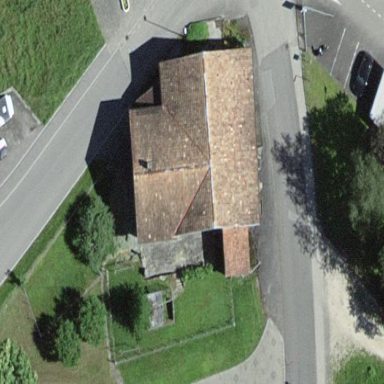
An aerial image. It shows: Farm building.